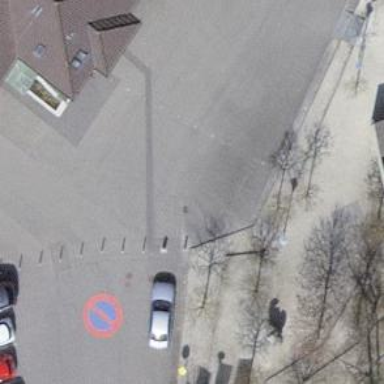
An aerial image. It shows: Bollard.